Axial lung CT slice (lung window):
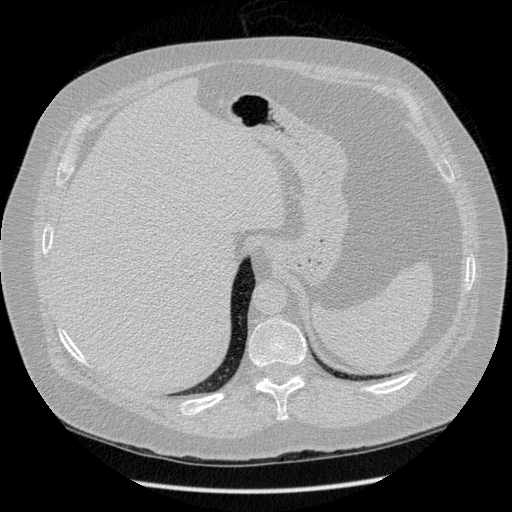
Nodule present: no